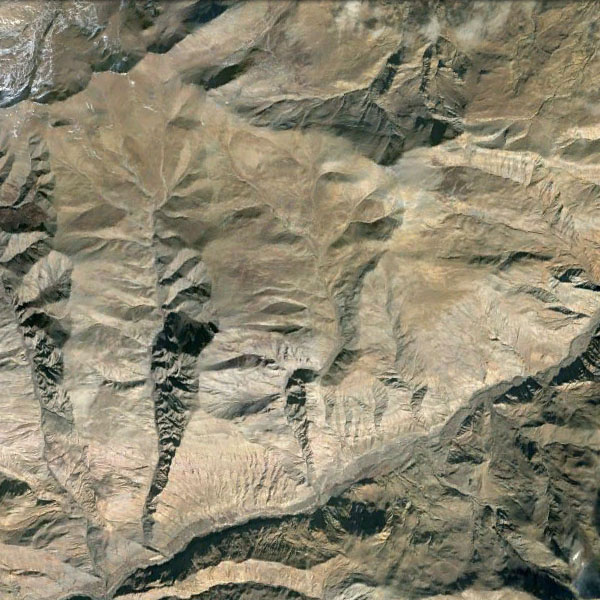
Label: Mountain